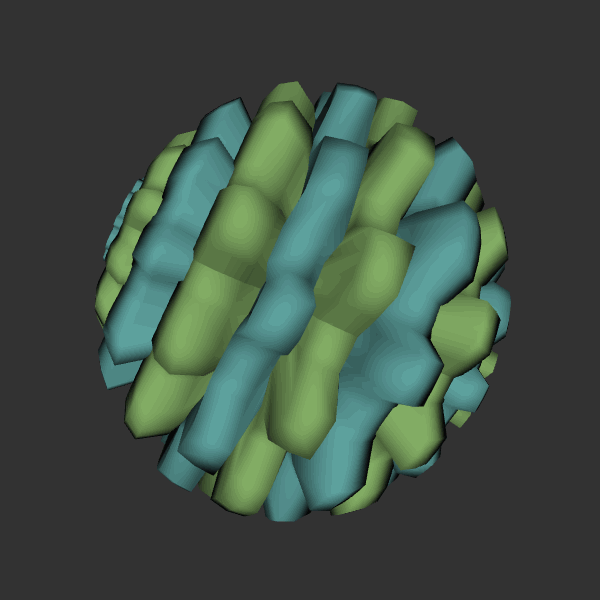
Background: dark